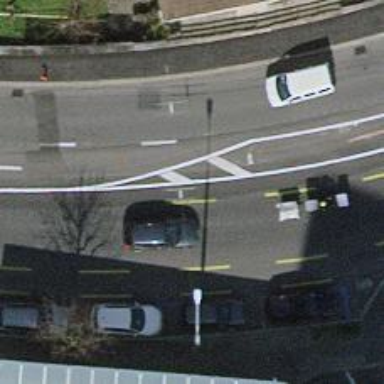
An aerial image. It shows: Secondary road with asphalt surface. Both sides have sidewalks and there is lane for cycling on the left with trolley wires above.